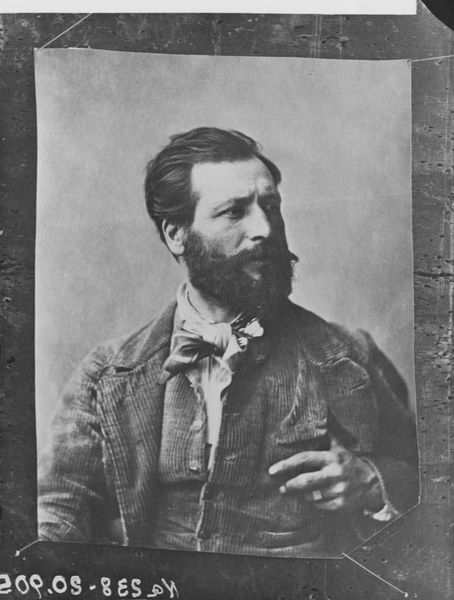
Titel: Auguste Clésinger (1814-1883)
Künstler: Gaspard-Félix Tournachon
Schlagwörter: hand, kopf, mann, weiß, ausschnitt, braun, finger, frisur, haar, mund, nase, ohr, profil, schwarz, stirn, blick, schal, tuch, schleife, alt, anzug, bart, hemd, jacke, augen, gesicht, knoten, kragen, rahmen, vollbart, hals, portrait, porträt, haare, mantel, hald, rechts, fotos, amerika, white, falte, nose, krawatte, ernst, inschrift, halstuch, zahlen, maler, picture, knöpfe, sakko, weste, ring, foto, fotografie, links, künstler, seite, revolution, schwarzweiß, strin, spiegelverkehrt, photo, halbportrait, halbprofil, zahl, ziffer, man, achsel, binder, suit, porträr, black and white, gaze, coat, beard, nummer, dunkelhaarig, schwrz, artist, kord, lapel, gesture, sako, klebeband, photograph, album, cord, cordanzug, mann bart, married, einhaken, date, bearded, colonial, t, e, cordjacke, number, mose, krawatee, swarzweiss, neard, breitcord, dagerotyp, monsieur, upper body, photo-real